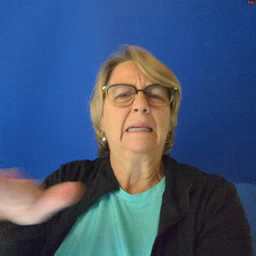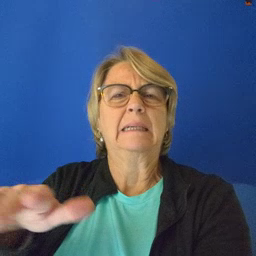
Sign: clean